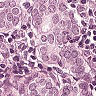
Metastatic tissue present: yes